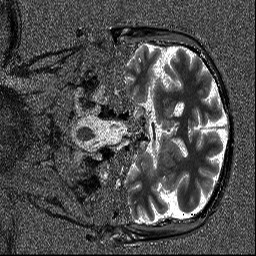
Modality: T1map
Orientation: coronal
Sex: male